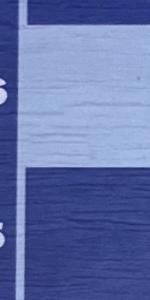
Label: Empty